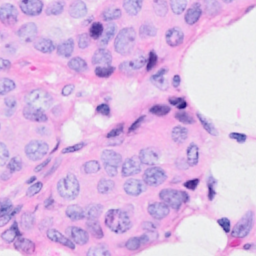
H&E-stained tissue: Breast